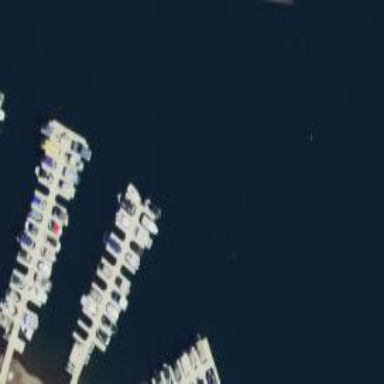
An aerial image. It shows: Man-made pier.